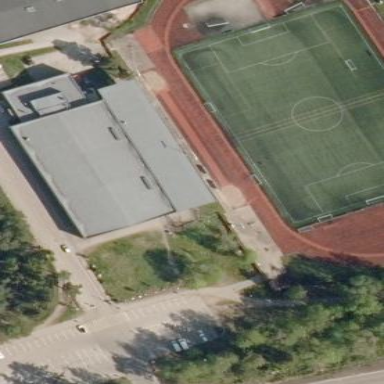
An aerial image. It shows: Ice hockey sports center with pavilion.